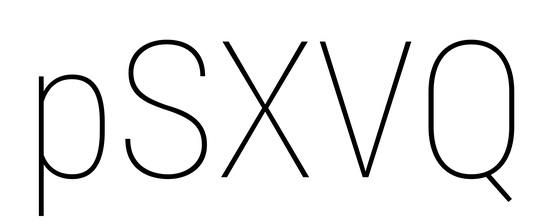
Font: Roboto_Condensed_Thin